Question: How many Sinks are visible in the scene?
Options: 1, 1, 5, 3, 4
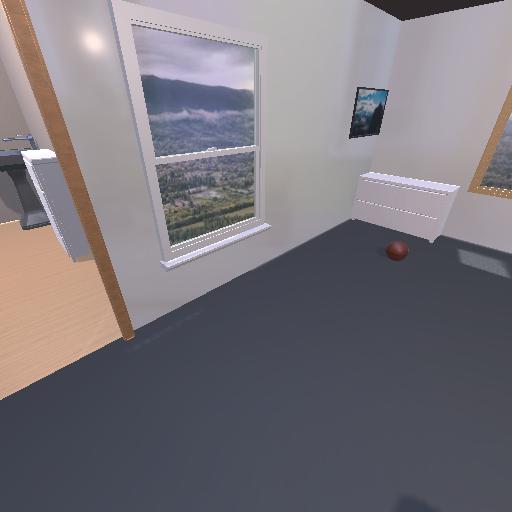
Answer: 1